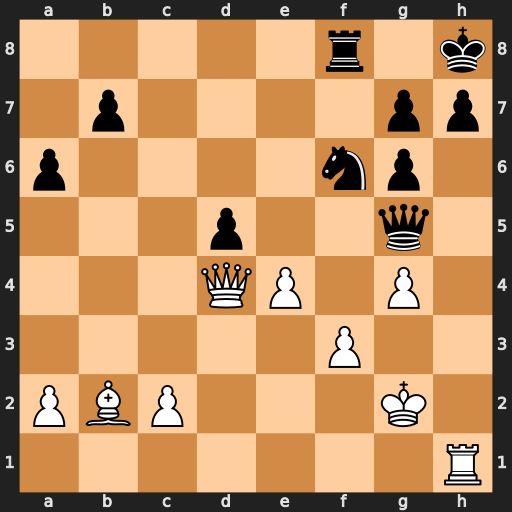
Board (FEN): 5r1k/1p4pp/p4np1/3p2q1/3QP1P1/5P2/PBP3K1/7R
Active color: w
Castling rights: -
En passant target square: -
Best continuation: Bc1 Qxc1 Rxc1